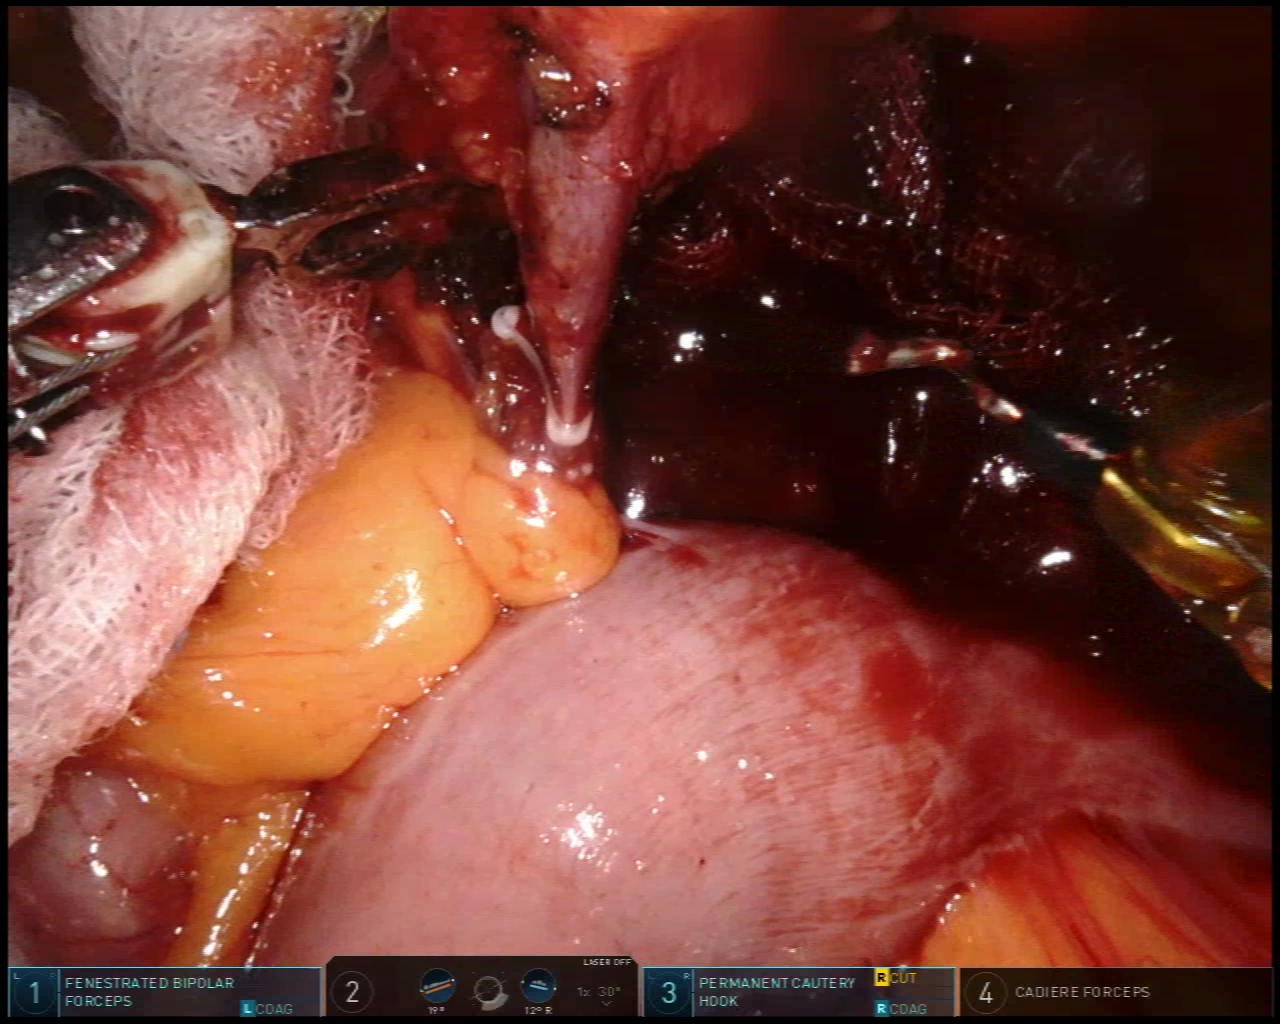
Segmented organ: intestinal_veins
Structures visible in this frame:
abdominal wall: no
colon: yes
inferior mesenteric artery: no
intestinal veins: yes
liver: no
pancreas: no
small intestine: no
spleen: no
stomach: no
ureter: no
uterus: no
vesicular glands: no